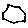
Label: hexagon